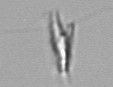
Label: Chrysochromulina_lanceolata